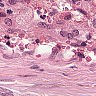
Metastatic tissue present: no